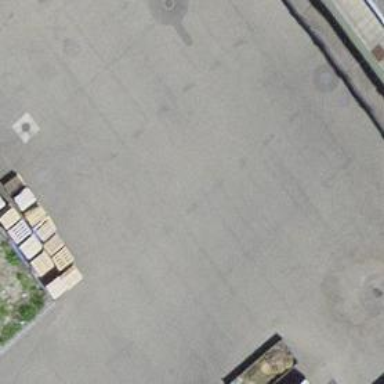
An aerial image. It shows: Parking area with surface.